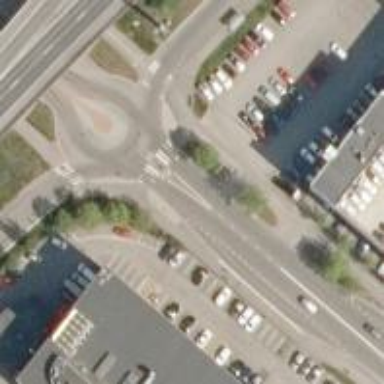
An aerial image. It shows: Asphalt road that is secondary route leading to roundabout.